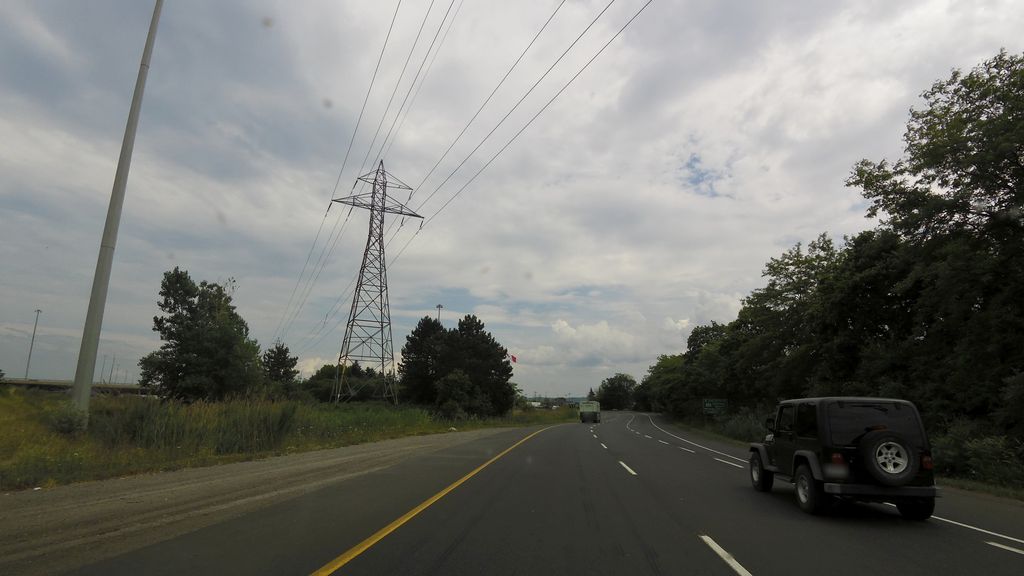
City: hamilton